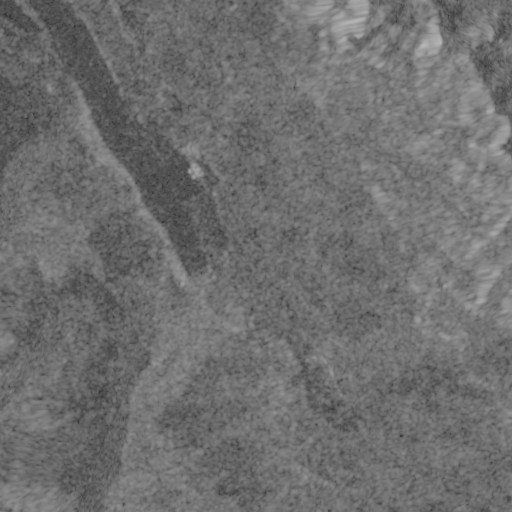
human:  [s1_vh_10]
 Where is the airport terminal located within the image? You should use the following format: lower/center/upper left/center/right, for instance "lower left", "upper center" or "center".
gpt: The airport terminal is located in the upper center of the image.
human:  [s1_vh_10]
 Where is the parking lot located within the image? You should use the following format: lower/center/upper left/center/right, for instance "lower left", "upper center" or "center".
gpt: The parking lot is located in the upper center of the image.
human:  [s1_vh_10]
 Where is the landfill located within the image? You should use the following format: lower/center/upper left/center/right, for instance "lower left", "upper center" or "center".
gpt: There is no landfill in the image.

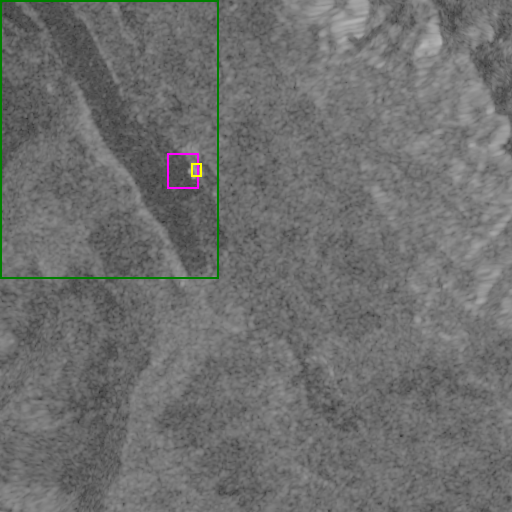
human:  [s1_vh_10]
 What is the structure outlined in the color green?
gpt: The structure outlined in green is an airport.
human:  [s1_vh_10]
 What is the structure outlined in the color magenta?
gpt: The structure outlined in magenta is an airport apron.
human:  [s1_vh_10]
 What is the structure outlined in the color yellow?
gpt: The structure outlined in yellow is an airport terminal.
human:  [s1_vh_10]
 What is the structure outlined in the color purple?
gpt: There is no purple outline.